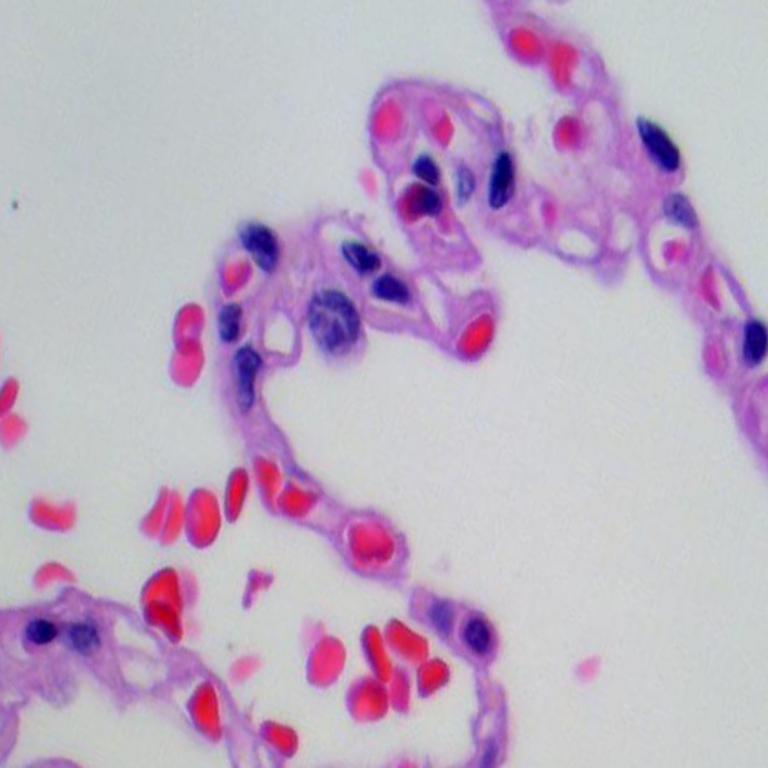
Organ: lung
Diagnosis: benign